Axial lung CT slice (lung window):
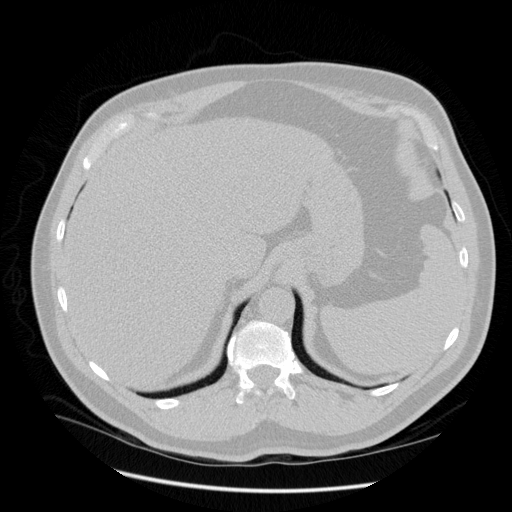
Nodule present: no